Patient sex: M
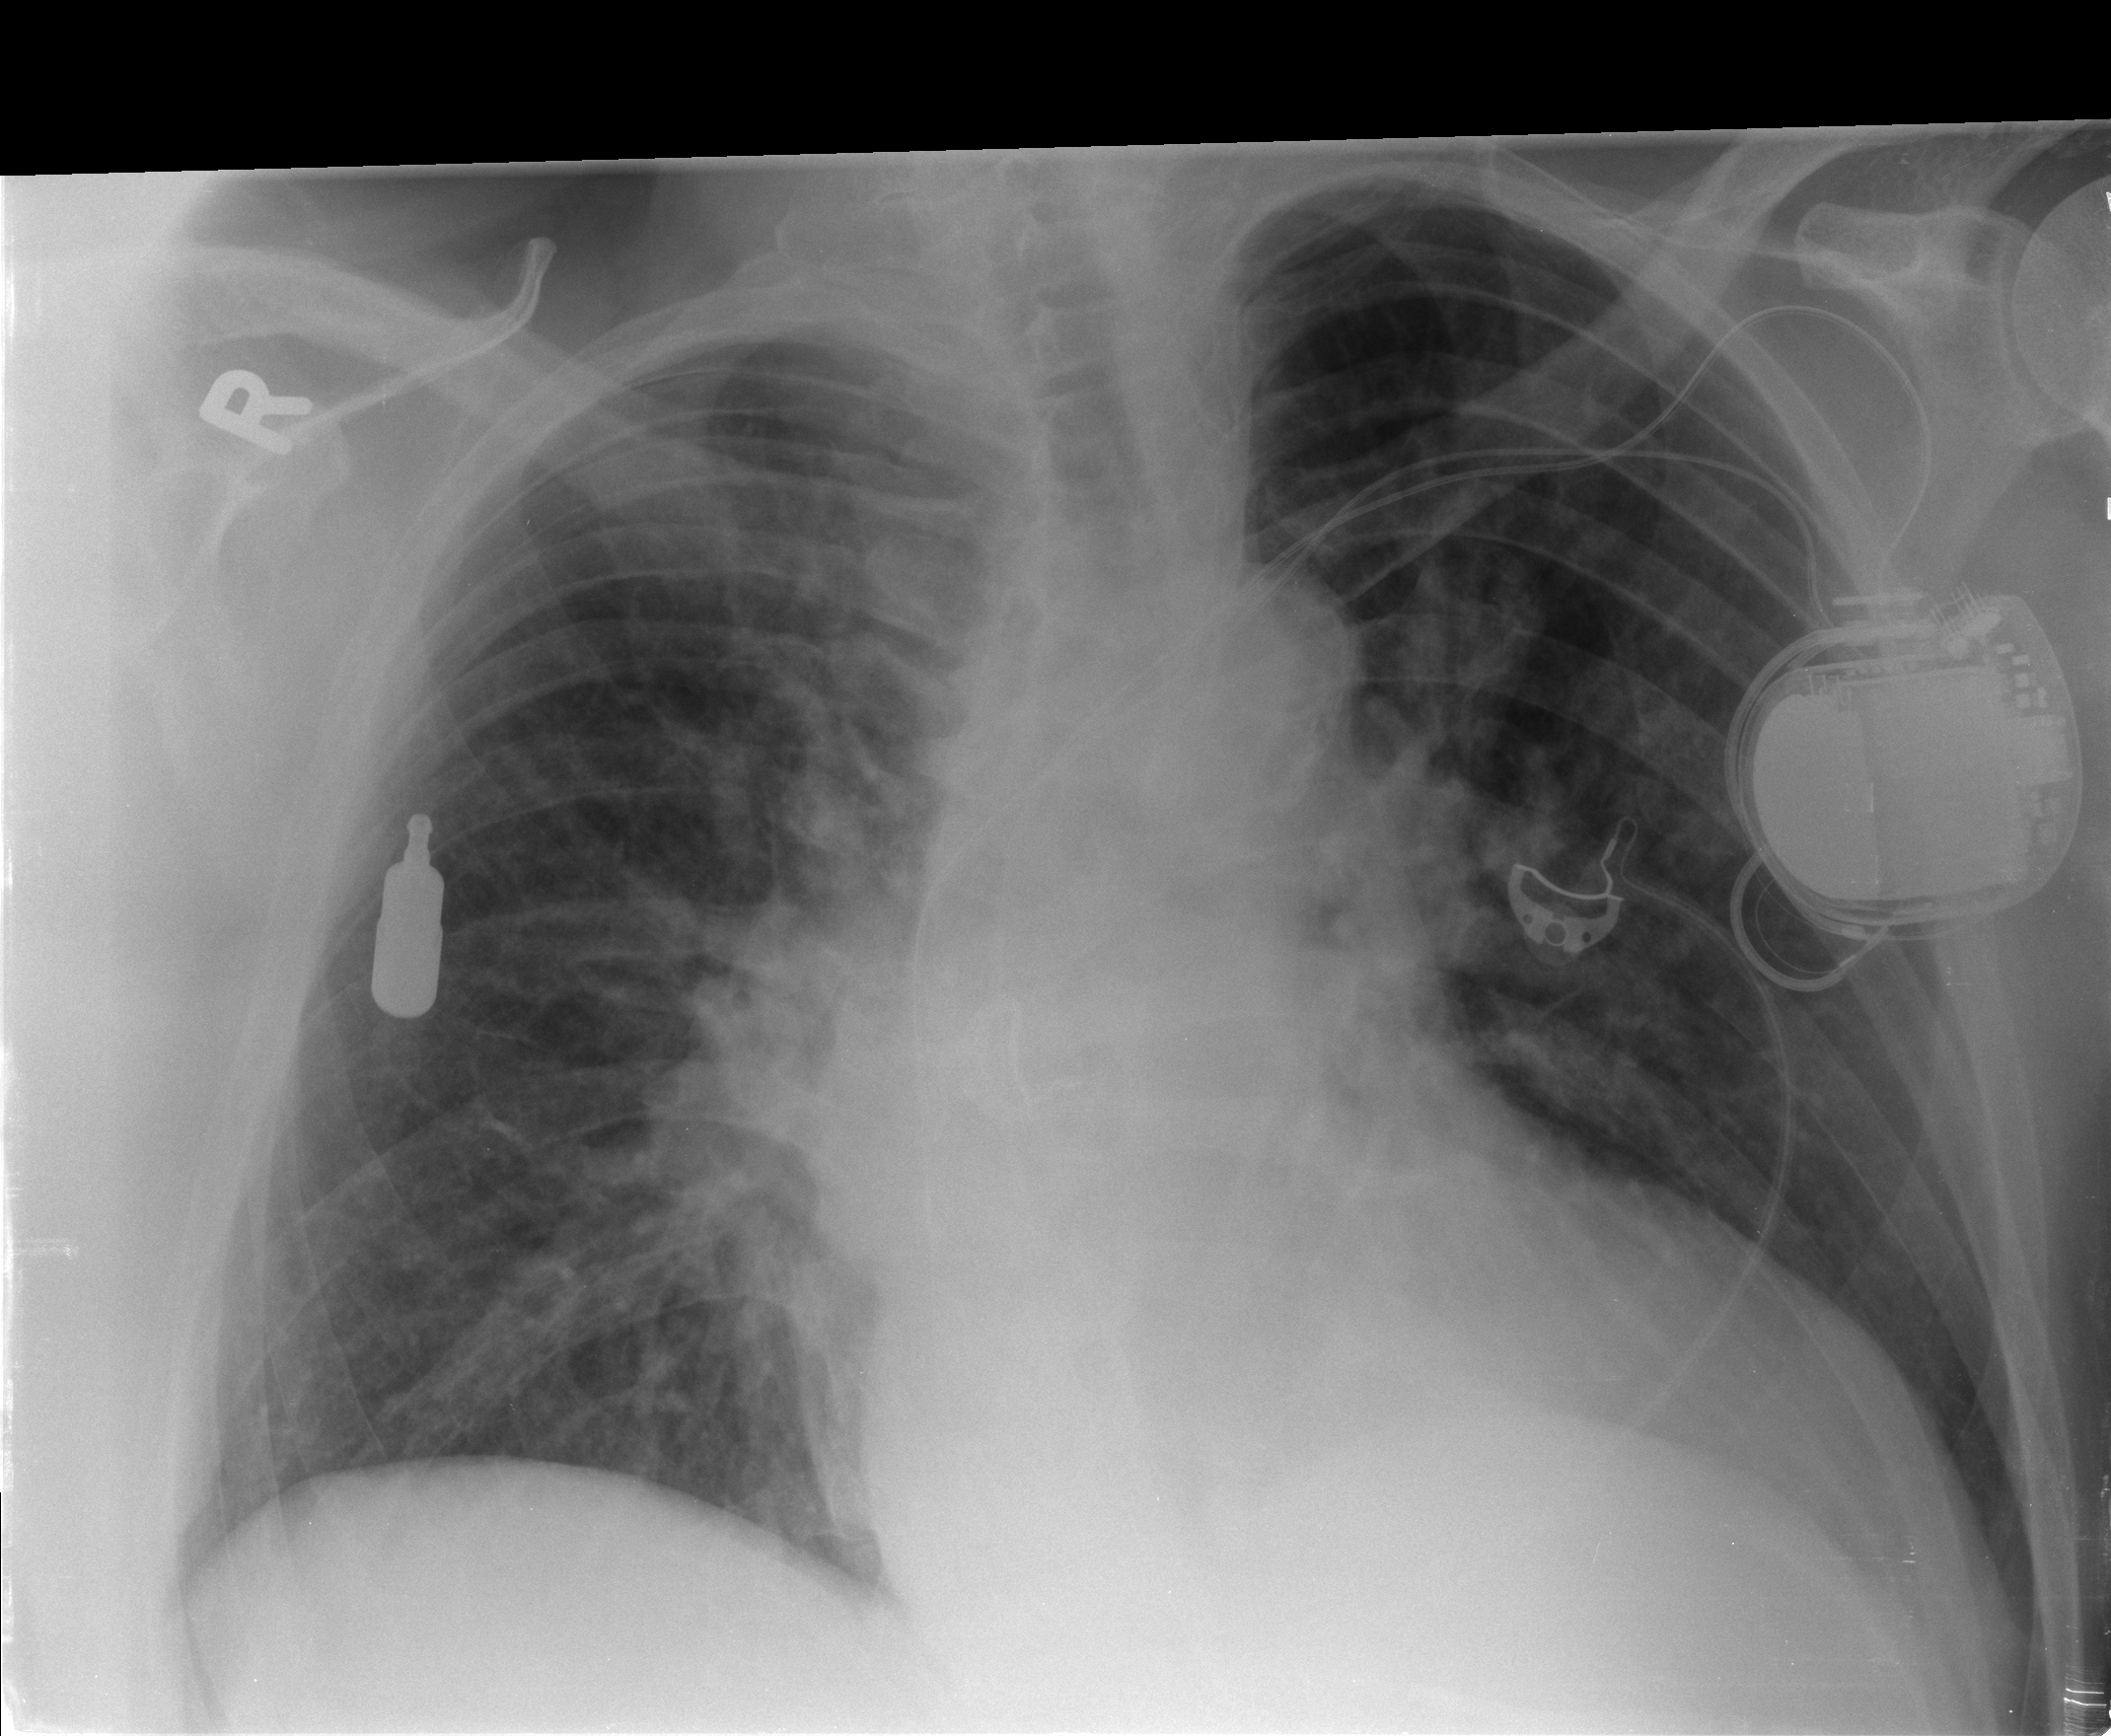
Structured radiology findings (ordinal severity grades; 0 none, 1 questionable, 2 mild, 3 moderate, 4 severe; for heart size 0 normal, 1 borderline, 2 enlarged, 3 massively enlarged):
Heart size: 2
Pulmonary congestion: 2
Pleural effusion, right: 0
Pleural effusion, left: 0
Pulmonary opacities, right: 0
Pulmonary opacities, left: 0
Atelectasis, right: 0
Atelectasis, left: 0